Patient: sex M, age 60
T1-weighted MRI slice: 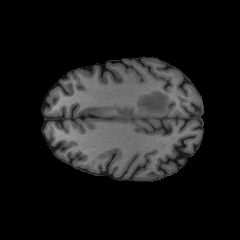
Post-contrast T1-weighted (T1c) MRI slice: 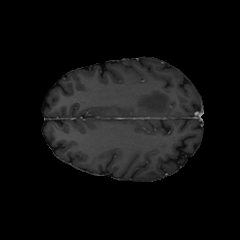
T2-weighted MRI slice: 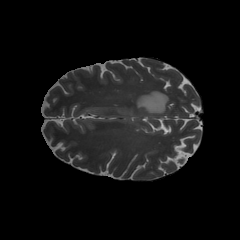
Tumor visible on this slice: yes
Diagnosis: Glioblastoma, IDH-wildtype
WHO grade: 4